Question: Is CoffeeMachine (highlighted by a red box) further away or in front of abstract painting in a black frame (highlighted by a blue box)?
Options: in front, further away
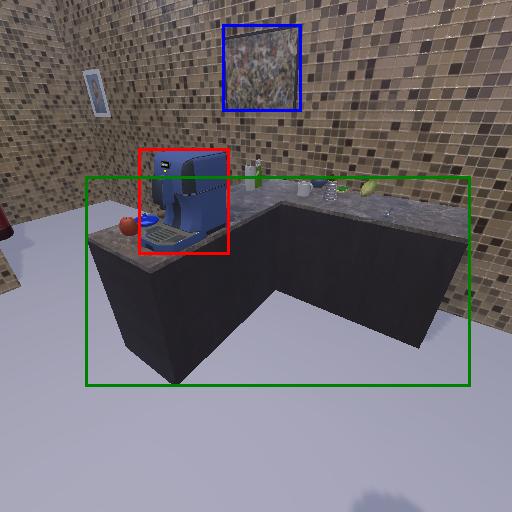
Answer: in front